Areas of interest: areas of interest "Park and greenspace"
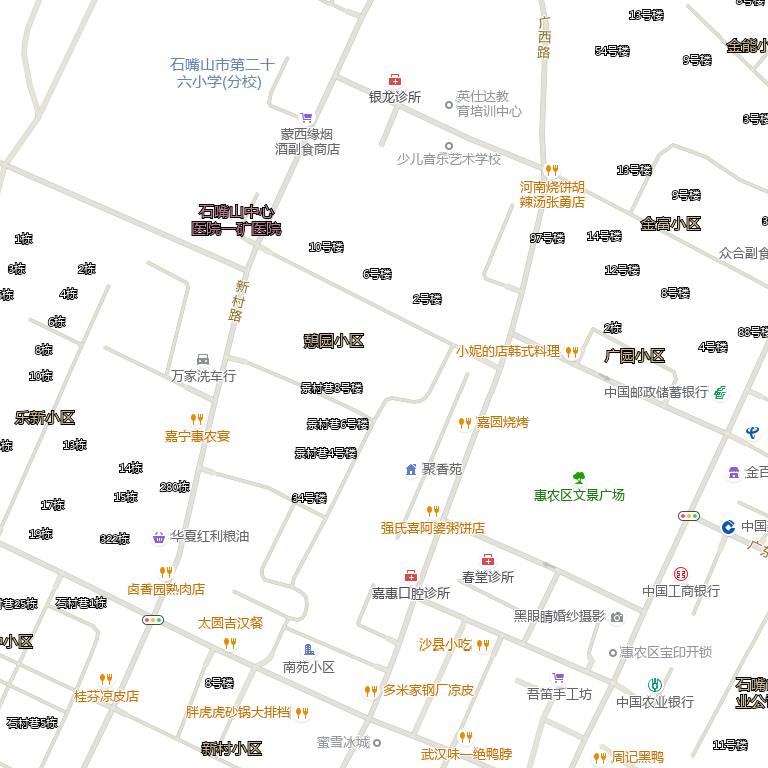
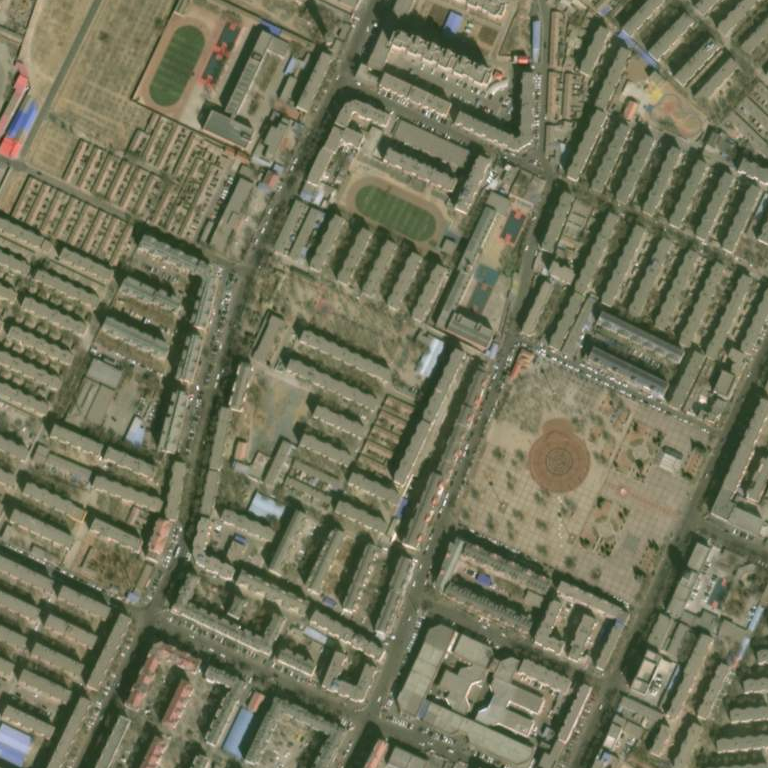